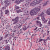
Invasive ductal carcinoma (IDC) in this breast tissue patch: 1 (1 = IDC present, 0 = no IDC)